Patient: sex F, age 65
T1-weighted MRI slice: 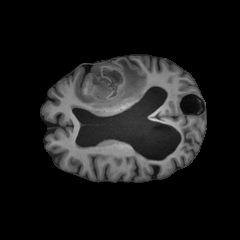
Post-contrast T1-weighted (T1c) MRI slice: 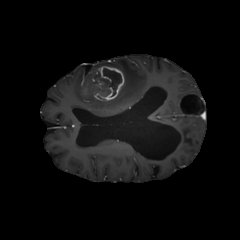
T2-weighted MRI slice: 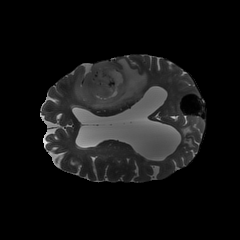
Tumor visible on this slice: yes
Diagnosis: Glioblastoma, IDH-wildtype
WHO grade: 4